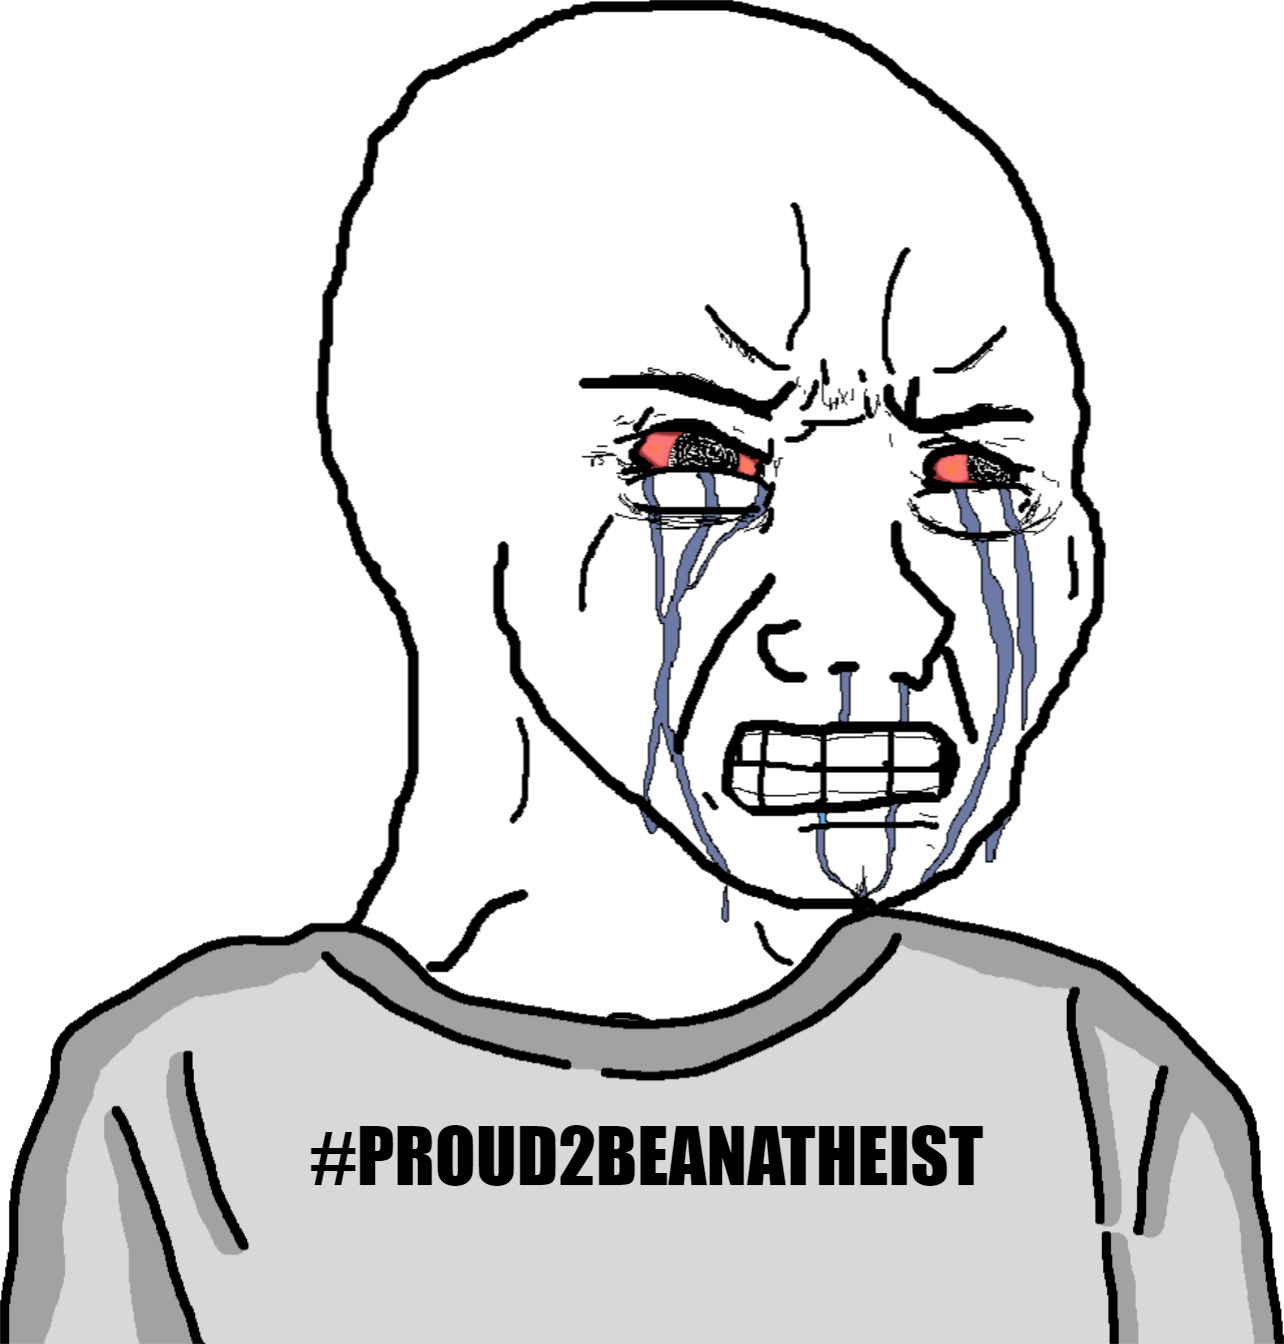
Label: 5_Crying_Wojak